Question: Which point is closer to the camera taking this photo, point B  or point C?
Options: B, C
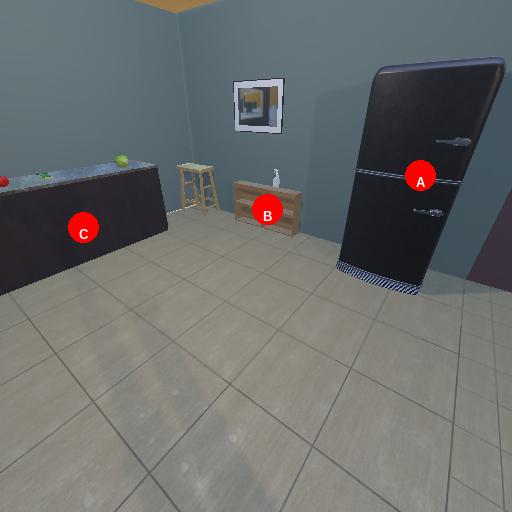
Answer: B